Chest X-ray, PA view. Patient: 51 years old, sex F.
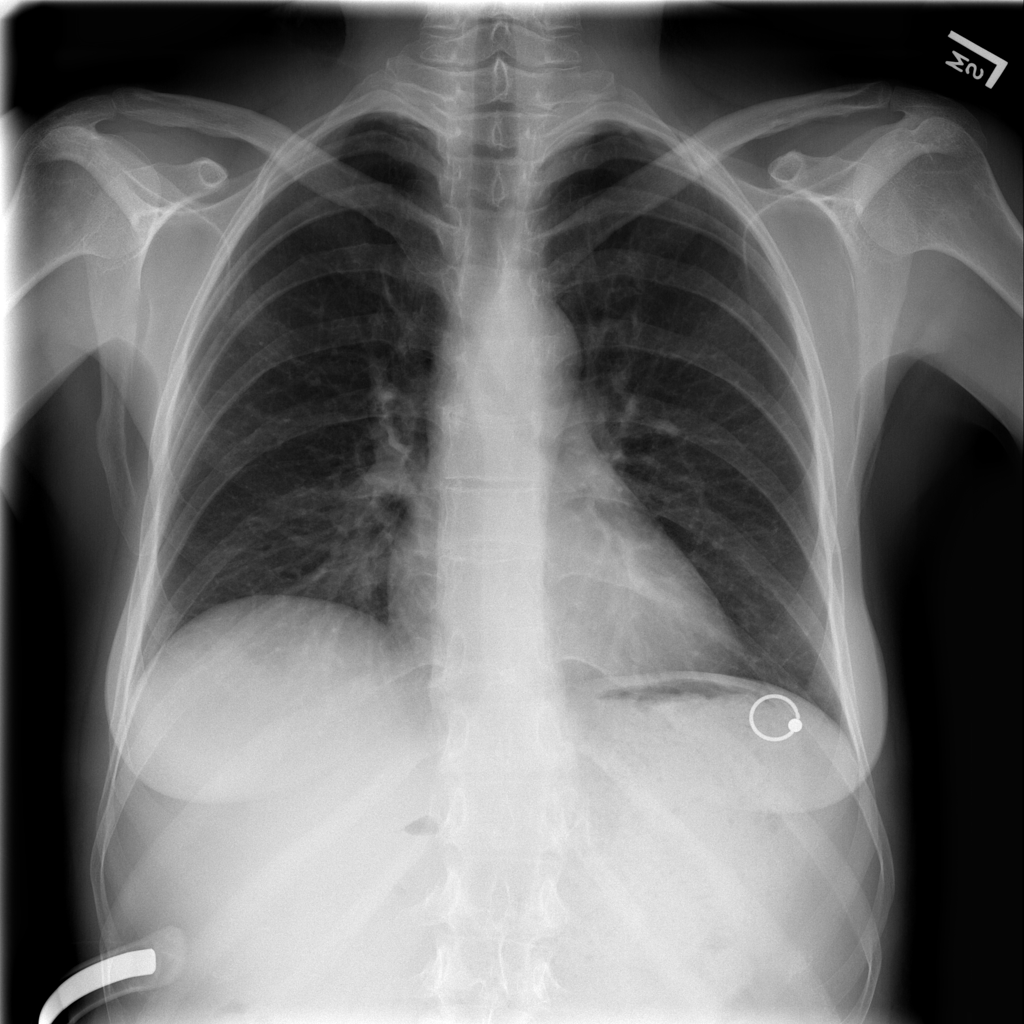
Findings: No Finding